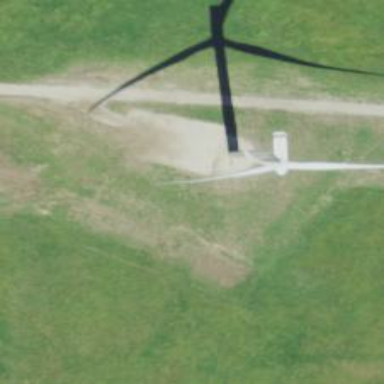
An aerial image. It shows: Wind turbine generator powered by wind.